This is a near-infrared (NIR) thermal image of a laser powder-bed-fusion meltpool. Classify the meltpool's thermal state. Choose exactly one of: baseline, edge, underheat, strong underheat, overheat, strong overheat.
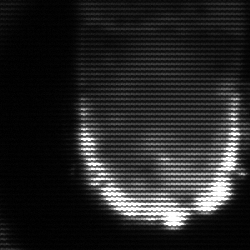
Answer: baseline